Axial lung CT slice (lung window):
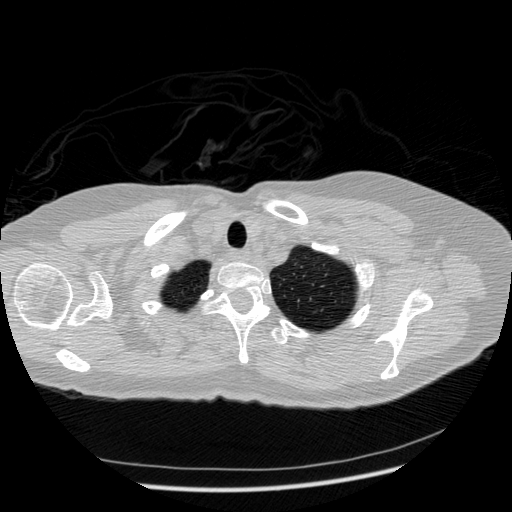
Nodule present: no